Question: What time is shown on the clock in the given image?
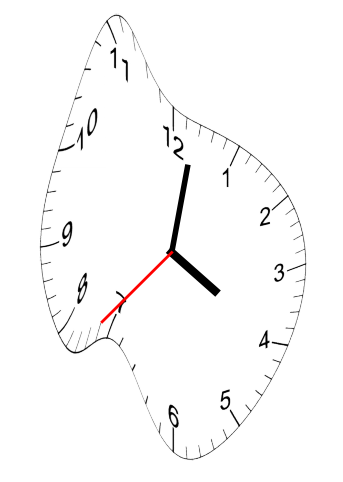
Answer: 04:01:37